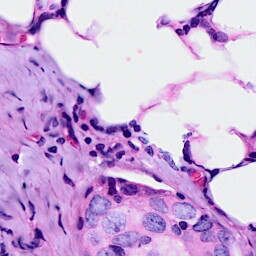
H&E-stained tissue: Breast